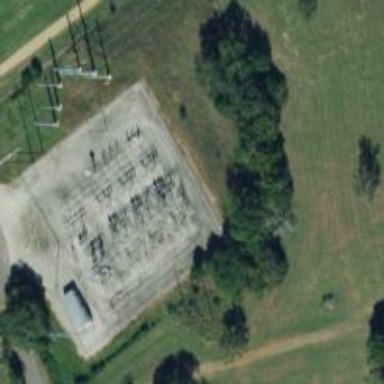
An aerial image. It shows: Switch used for power control.